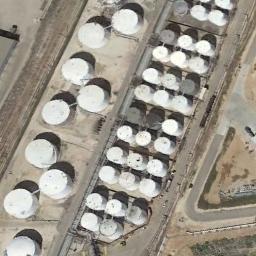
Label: storage_tank